Chest X-ray:
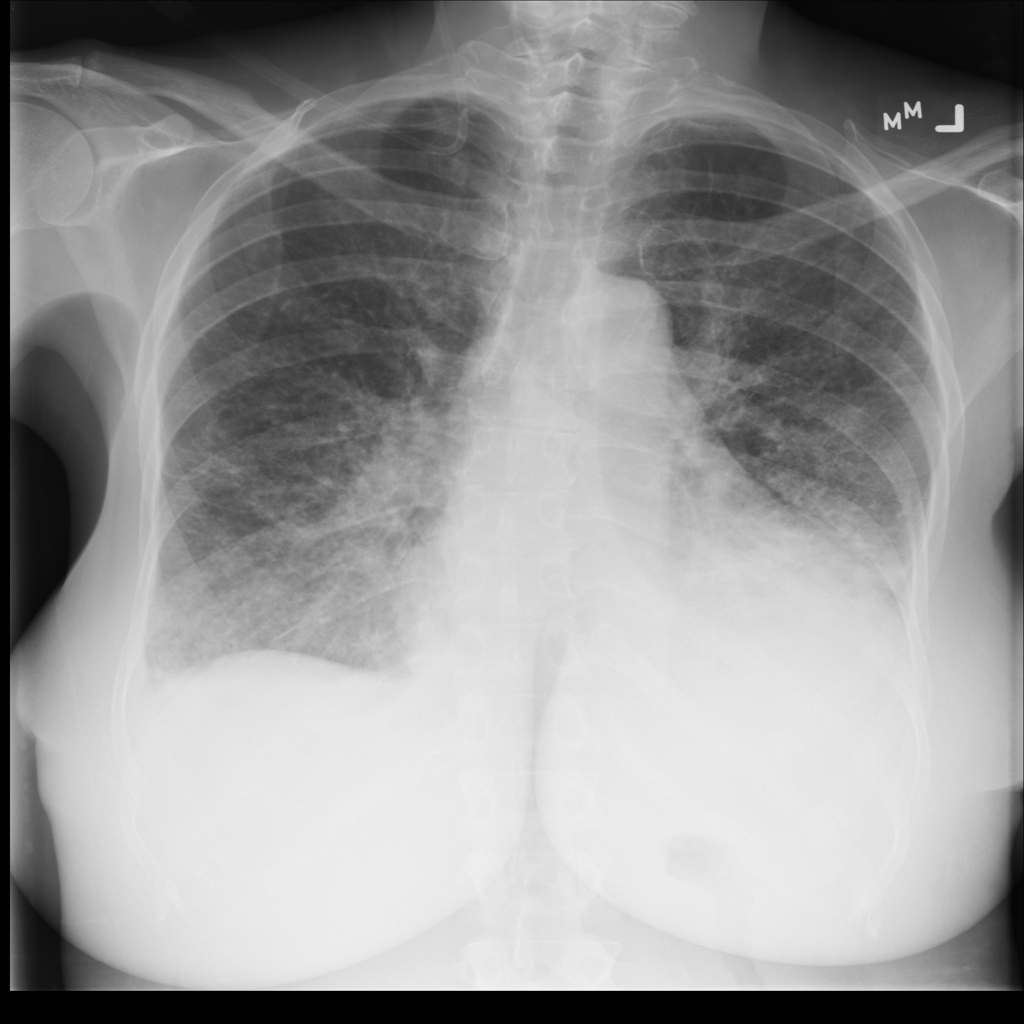
Findings: Consolidation, Effusion
No abnormal finding: no